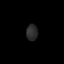
Tissue: prostate
Cell type: Epithelial cells
Senescence score: 0.3523
Nuclear area (px): 177
Mean DAPI intensity: 43.893